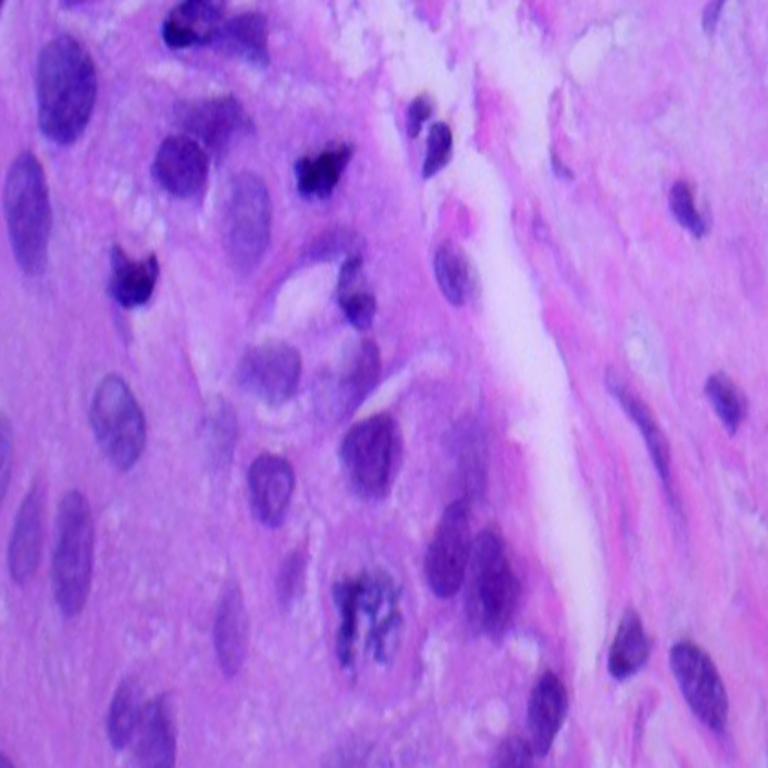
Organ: lung
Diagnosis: squamous carcinomas